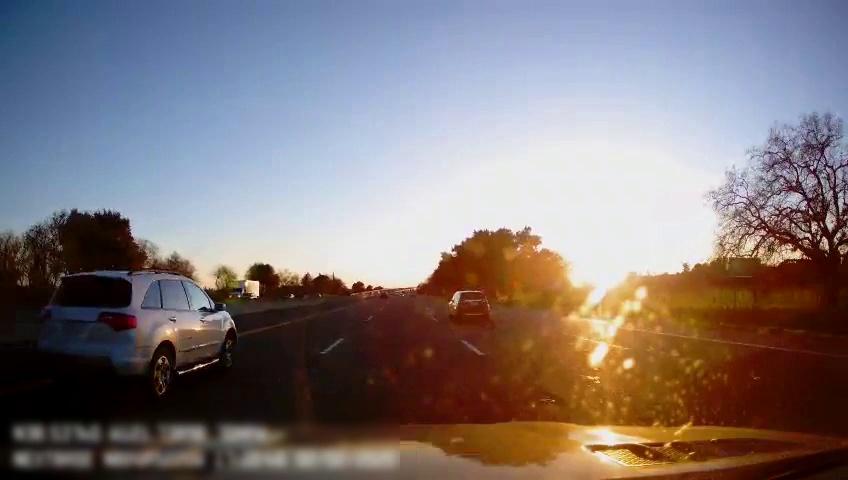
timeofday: Day
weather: Sunny
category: Drivable Space
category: Vehicles | SUV
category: Vehicles | Truck
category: Vehicles | SUV
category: Vehicles | SUV
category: Lanes | Alternate Lane
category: Lanes | Current Lane
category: Lanes | Current Lane
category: Lanes | Alternate Lane
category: Lanes | Alternate Lane
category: Traffic | Signs